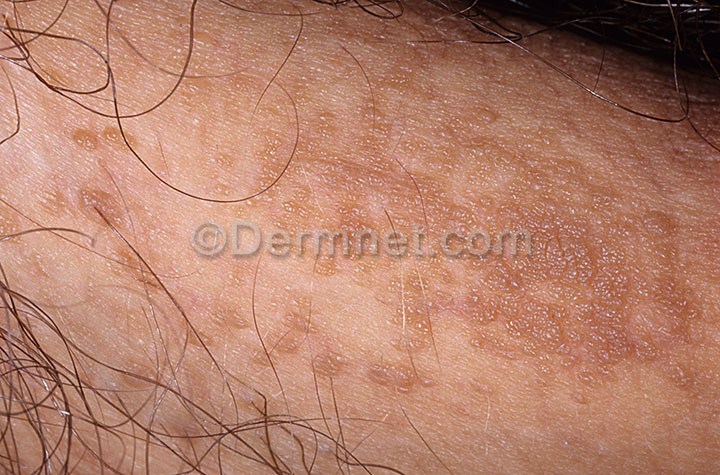
Disease: Herpes HPV and other STDs Photos